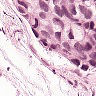
Metastatic tissue present: yes